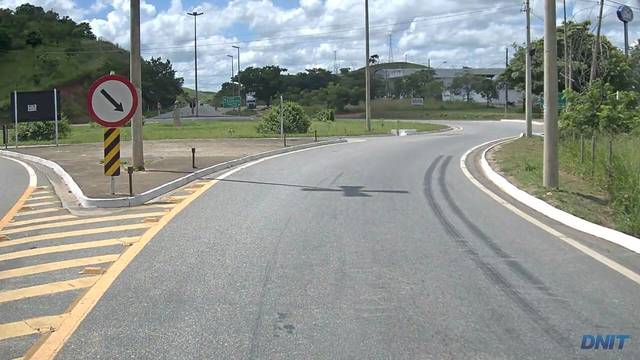
Region: Brazil
Coordinates: -18.836, -41.964